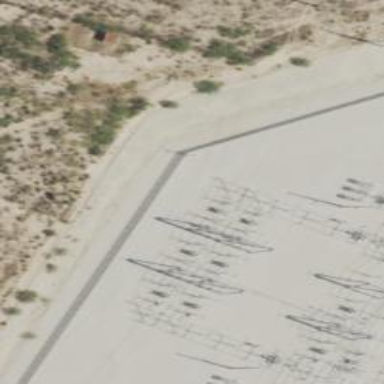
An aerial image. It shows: Power tower.